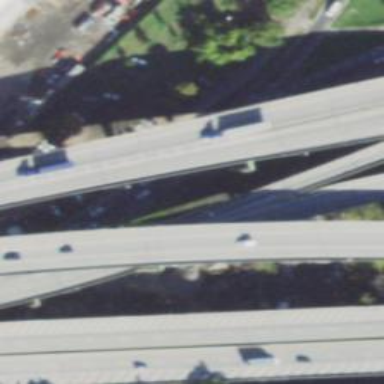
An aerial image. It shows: Asphalt motorway link.